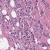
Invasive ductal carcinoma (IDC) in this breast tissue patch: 1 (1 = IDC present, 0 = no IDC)